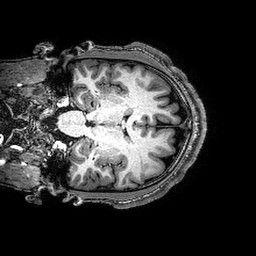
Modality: T1w
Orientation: coronal
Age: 22
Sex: male
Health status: healthy
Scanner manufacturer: philips
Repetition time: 0.008303 s
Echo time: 0.00383 s